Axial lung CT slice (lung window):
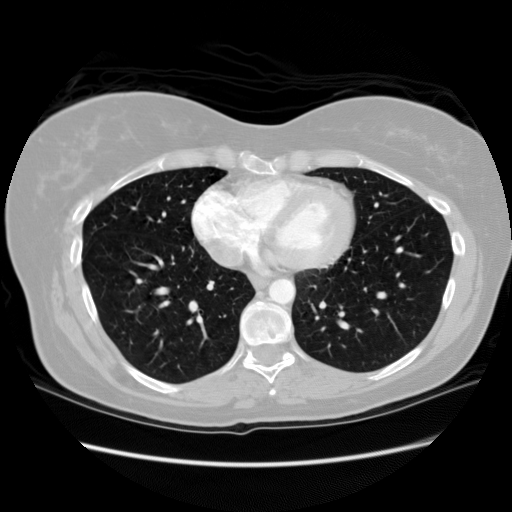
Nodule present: no